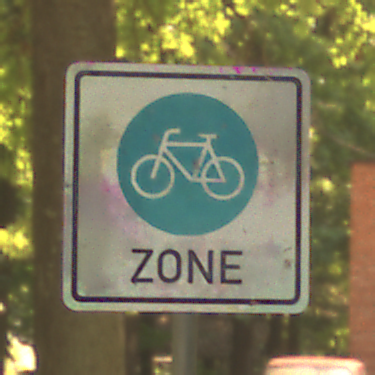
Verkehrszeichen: BeginnFahrradzone
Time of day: Midday
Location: Outdoor (Nature)
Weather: PartlyCloudy
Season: NotSpecified
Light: Natural